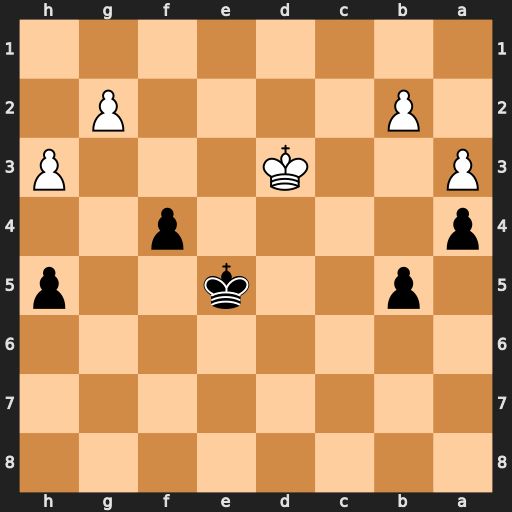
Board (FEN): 8/8/8/1p2k2p/p4p2/P2K3P/1P4P1/8
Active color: b
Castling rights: -
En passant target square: -
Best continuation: h4 Kd2 Kd4